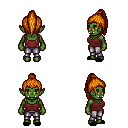
a pixel art fantasy rpg character, female body template, orc, green skin, maroon pirate shirt, metal pants, dark blonde long topknot hairstyle, black slippers, four views (front, back, left, right), 2x2 character sprite sheet, small pixel art, hard edges, no anti-aliasing